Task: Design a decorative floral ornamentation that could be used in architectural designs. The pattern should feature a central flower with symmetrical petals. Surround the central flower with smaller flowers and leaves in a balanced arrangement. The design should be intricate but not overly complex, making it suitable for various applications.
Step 1475:
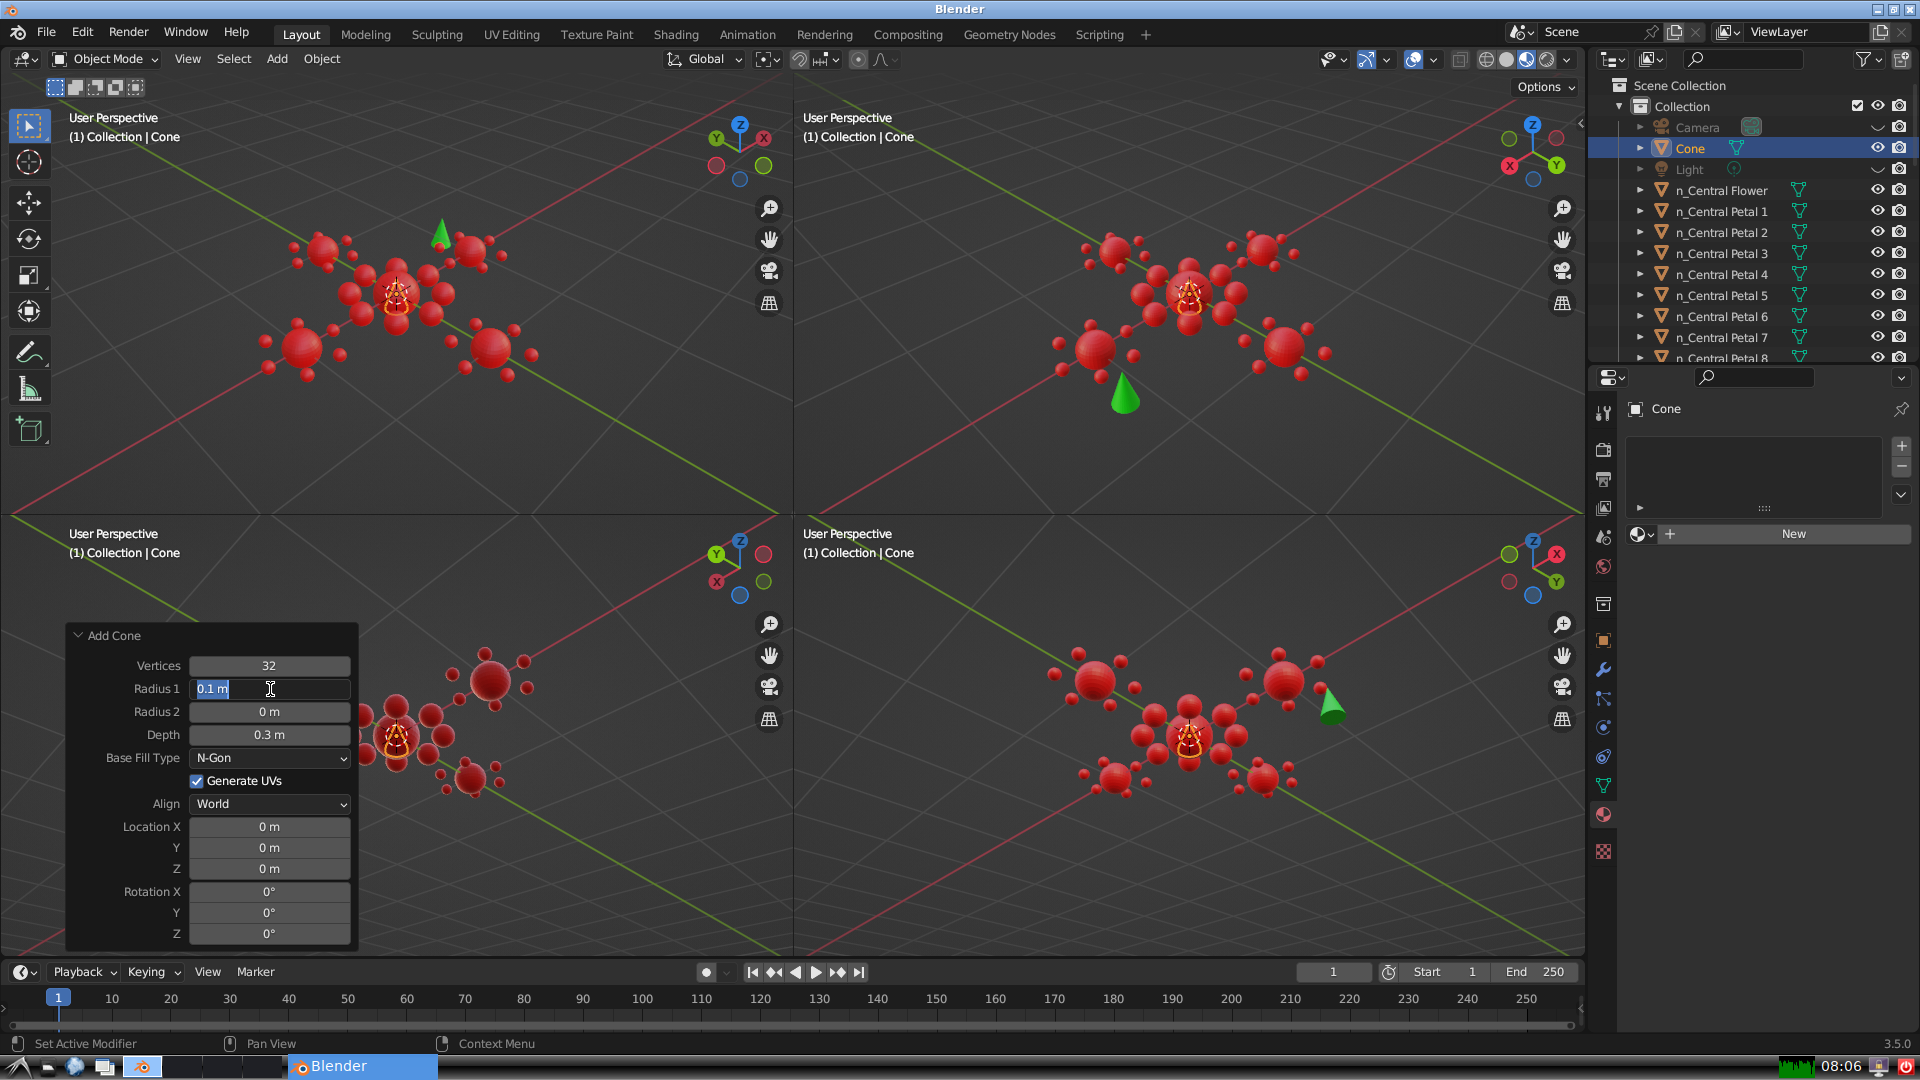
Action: input_text: 0.1